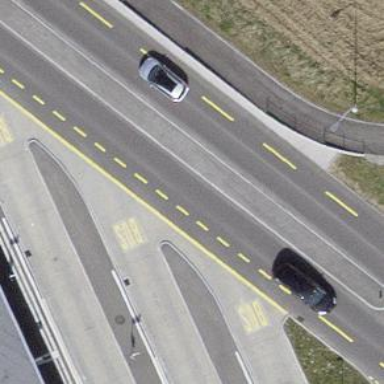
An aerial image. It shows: Exclusive cycle lane with asphalt surface on primary highway.